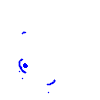
Particle: electron